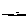
Label: line